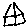
Label: house